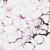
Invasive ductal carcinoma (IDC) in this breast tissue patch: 0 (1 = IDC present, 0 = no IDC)